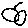
Label: circle